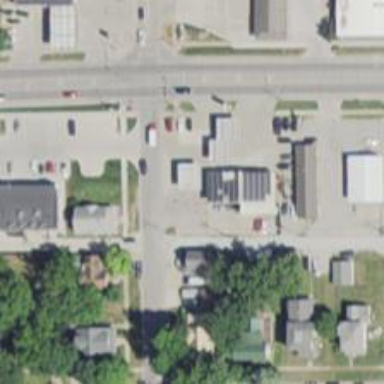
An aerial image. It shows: Convenience shop.